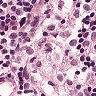
Metastatic tissue present: no